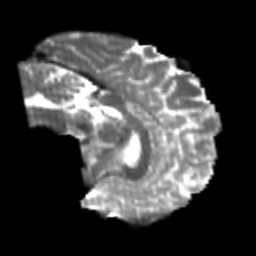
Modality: T2w
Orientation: sagittal
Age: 23
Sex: male
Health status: healthy
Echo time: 0.074 s